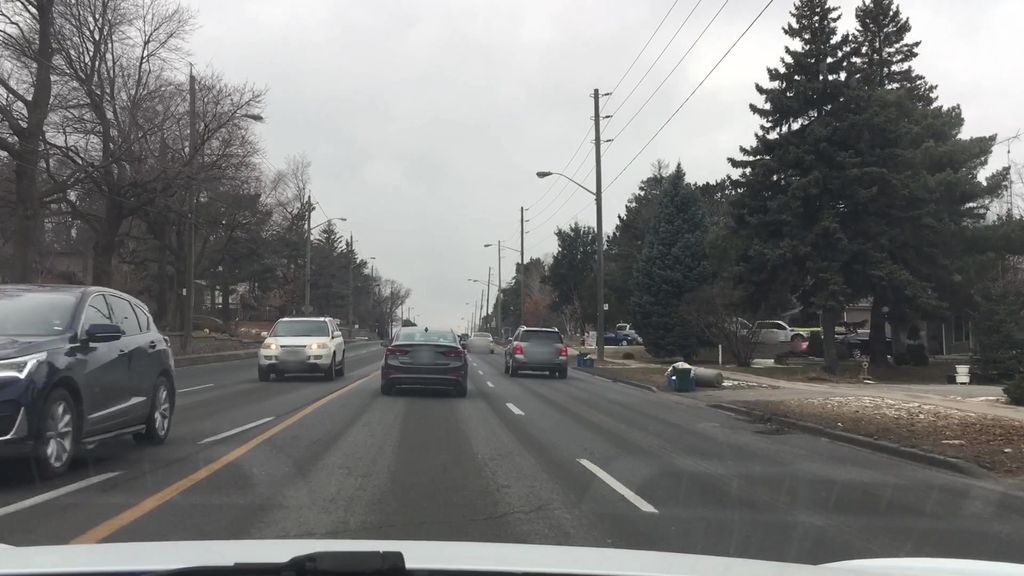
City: toronto